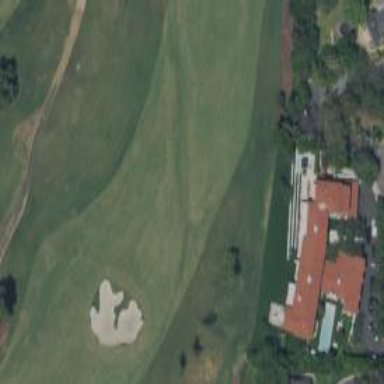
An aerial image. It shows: View of golf hole.